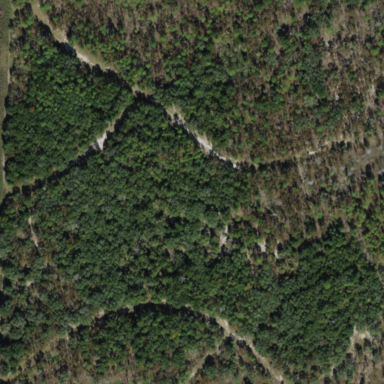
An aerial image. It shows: Mixed leaf woodland.